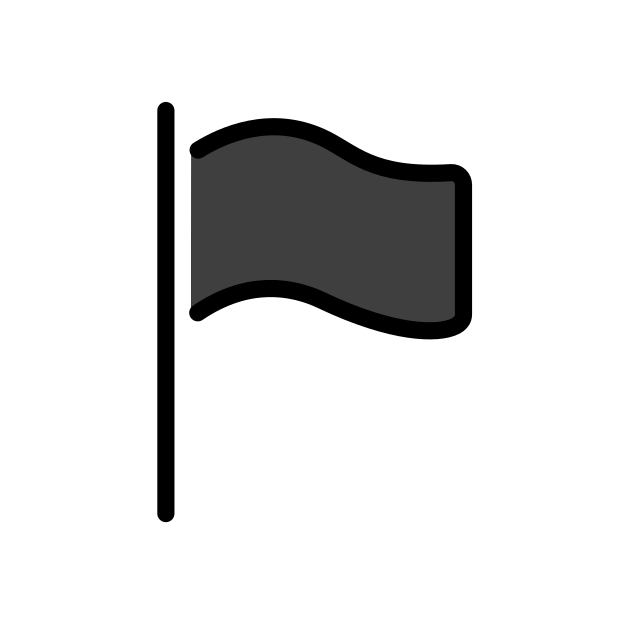
black flag